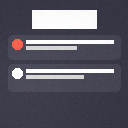
Screen state: on